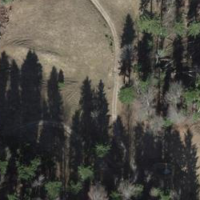
EUNIS habitat code: 44
Species observed at this site:
Gymnadenia conopsea